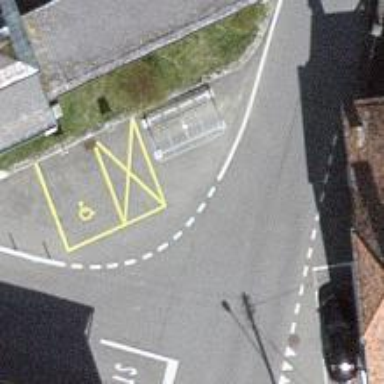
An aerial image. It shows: Bus stop with platform for public transport.